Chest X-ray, AP view. Patient: 39 years old, sex F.
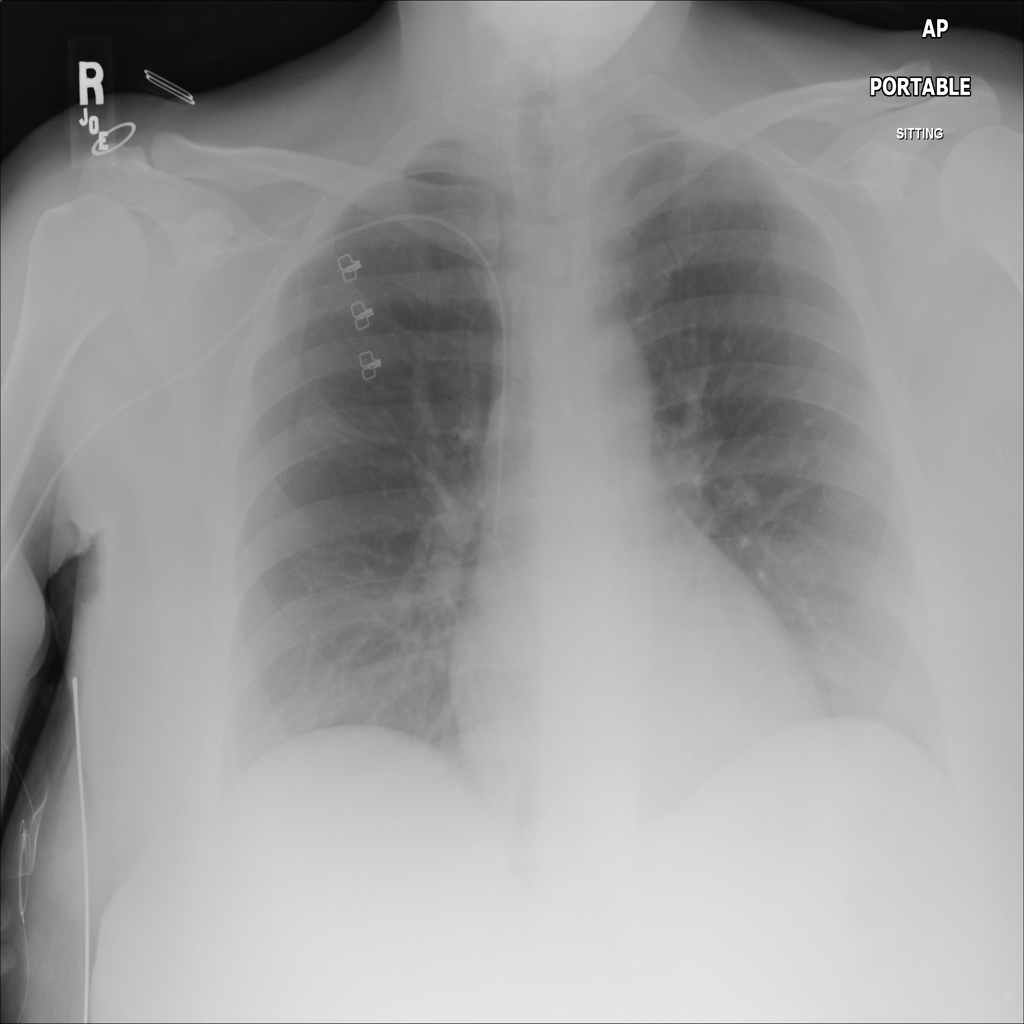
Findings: No Finding